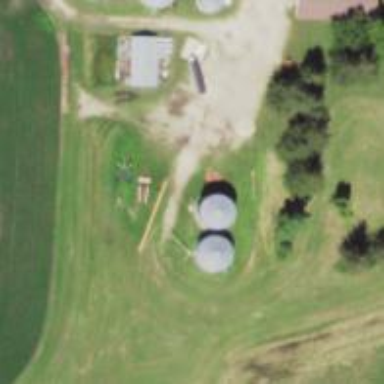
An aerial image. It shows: Silo.